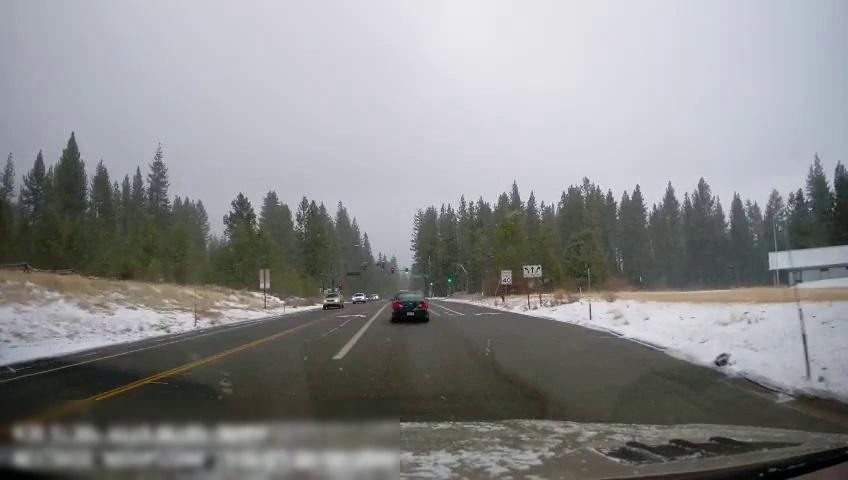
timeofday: Day
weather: Snowy
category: Drivable Space
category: Vehicles | SUV
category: Vehicles | SUV
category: Vehicles | Car
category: Lanes | Opposite Lane
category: Lanes | Opposite Lane
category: Lanes | Opposite Lane
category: Lanes | Opposite Lane
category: Lanes | Current Lane
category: Lanes | Current Lane
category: Lanes | Alternate Lane
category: Traffic | Signs
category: Traffic | Signs